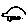
Label: car